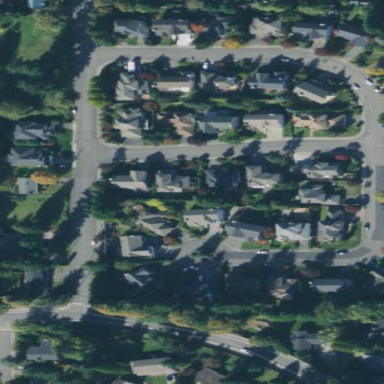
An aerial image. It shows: This residential area consists of single-family homes.